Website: home-depot
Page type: delivery-shipping
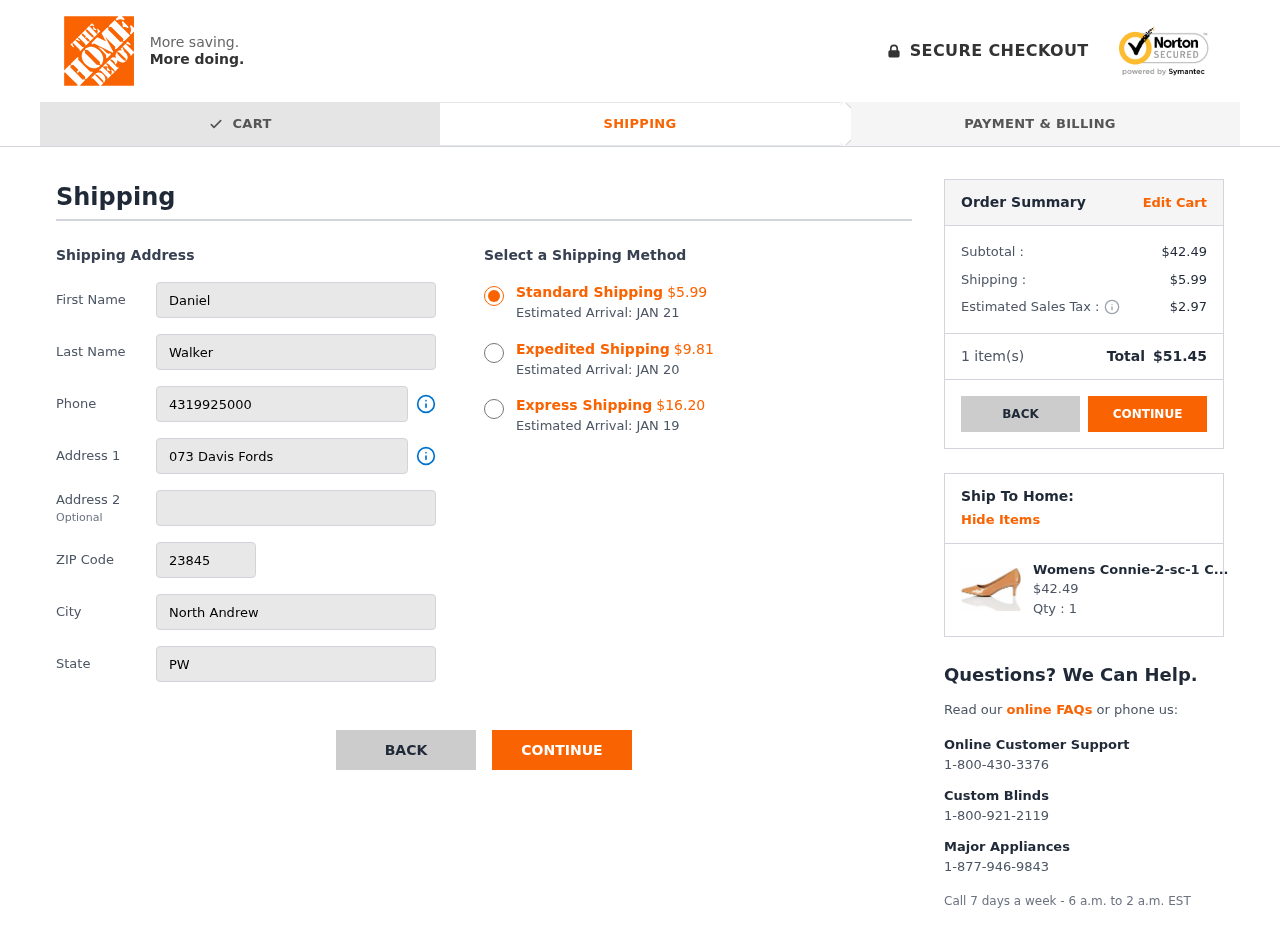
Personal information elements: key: PII_CITY
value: North Andrew
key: PII_FIRSTNAME
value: Daniel
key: PII_LASTNAME
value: Walker
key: PII_PHONE
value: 4319925000
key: PII_POSTCODE
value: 23845
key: PII_STATE
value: PW
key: PII_STREET
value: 073 Davis Fords
Product elements: key: PRODUCT1_NAME
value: Womens Connie-2-sc-1 Closed Toe Heels
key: PRODUCT1_PRICE
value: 42.49
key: PRODUCT1_QUANTITY
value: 1
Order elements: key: ORDER_SHIPPING_COST_STANDARD
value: $5.99
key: ORDER_DELIVERY_DATE
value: JAN 21
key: ORDER_SHIPPING_COST_EXPEDITED
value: $9.81
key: ORDER_DELIVERY_DATE_EXPEDITED
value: JAN 20
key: ORDER_SHIPPING_COST_EXPRESS
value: $16.20
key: ORDER_DELIVERY_DATE_EXPRESS
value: JAN 19
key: ORDER_SUBTOTAL
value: $42.49
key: ORDER_SHIPPING_COST
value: $5.99
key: ORDER_TAX
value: $2.97
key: ORDER_NUM_ITEMS
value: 1
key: ORDER_TOTAL
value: $51.45